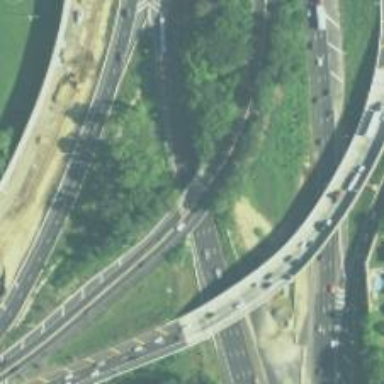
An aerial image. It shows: Bridge at interchange on motorway link.